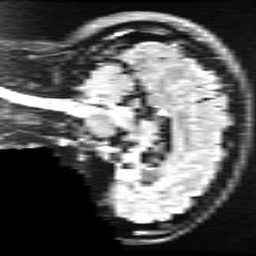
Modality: FLAIR
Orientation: sagittal
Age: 35
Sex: female
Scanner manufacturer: ge
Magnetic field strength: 3 T
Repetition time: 11 s
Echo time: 0.1497 s